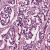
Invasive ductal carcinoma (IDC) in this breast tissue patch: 1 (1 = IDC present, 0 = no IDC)